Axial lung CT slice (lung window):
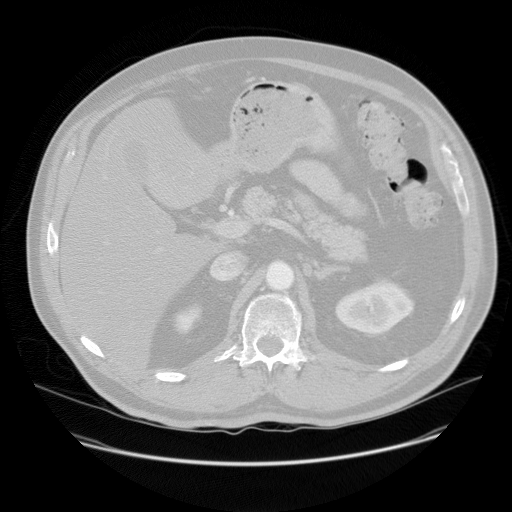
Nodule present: no